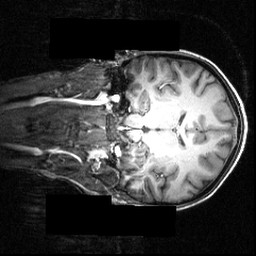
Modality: T1w
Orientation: coronal
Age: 23
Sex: female
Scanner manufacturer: siemens
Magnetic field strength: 3.951 T
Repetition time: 1.5 s
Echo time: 0.00335 s